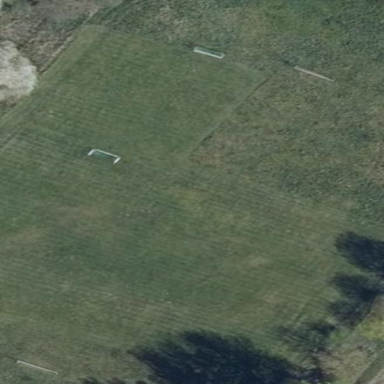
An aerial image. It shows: Soccer pitch for leisure land activities.